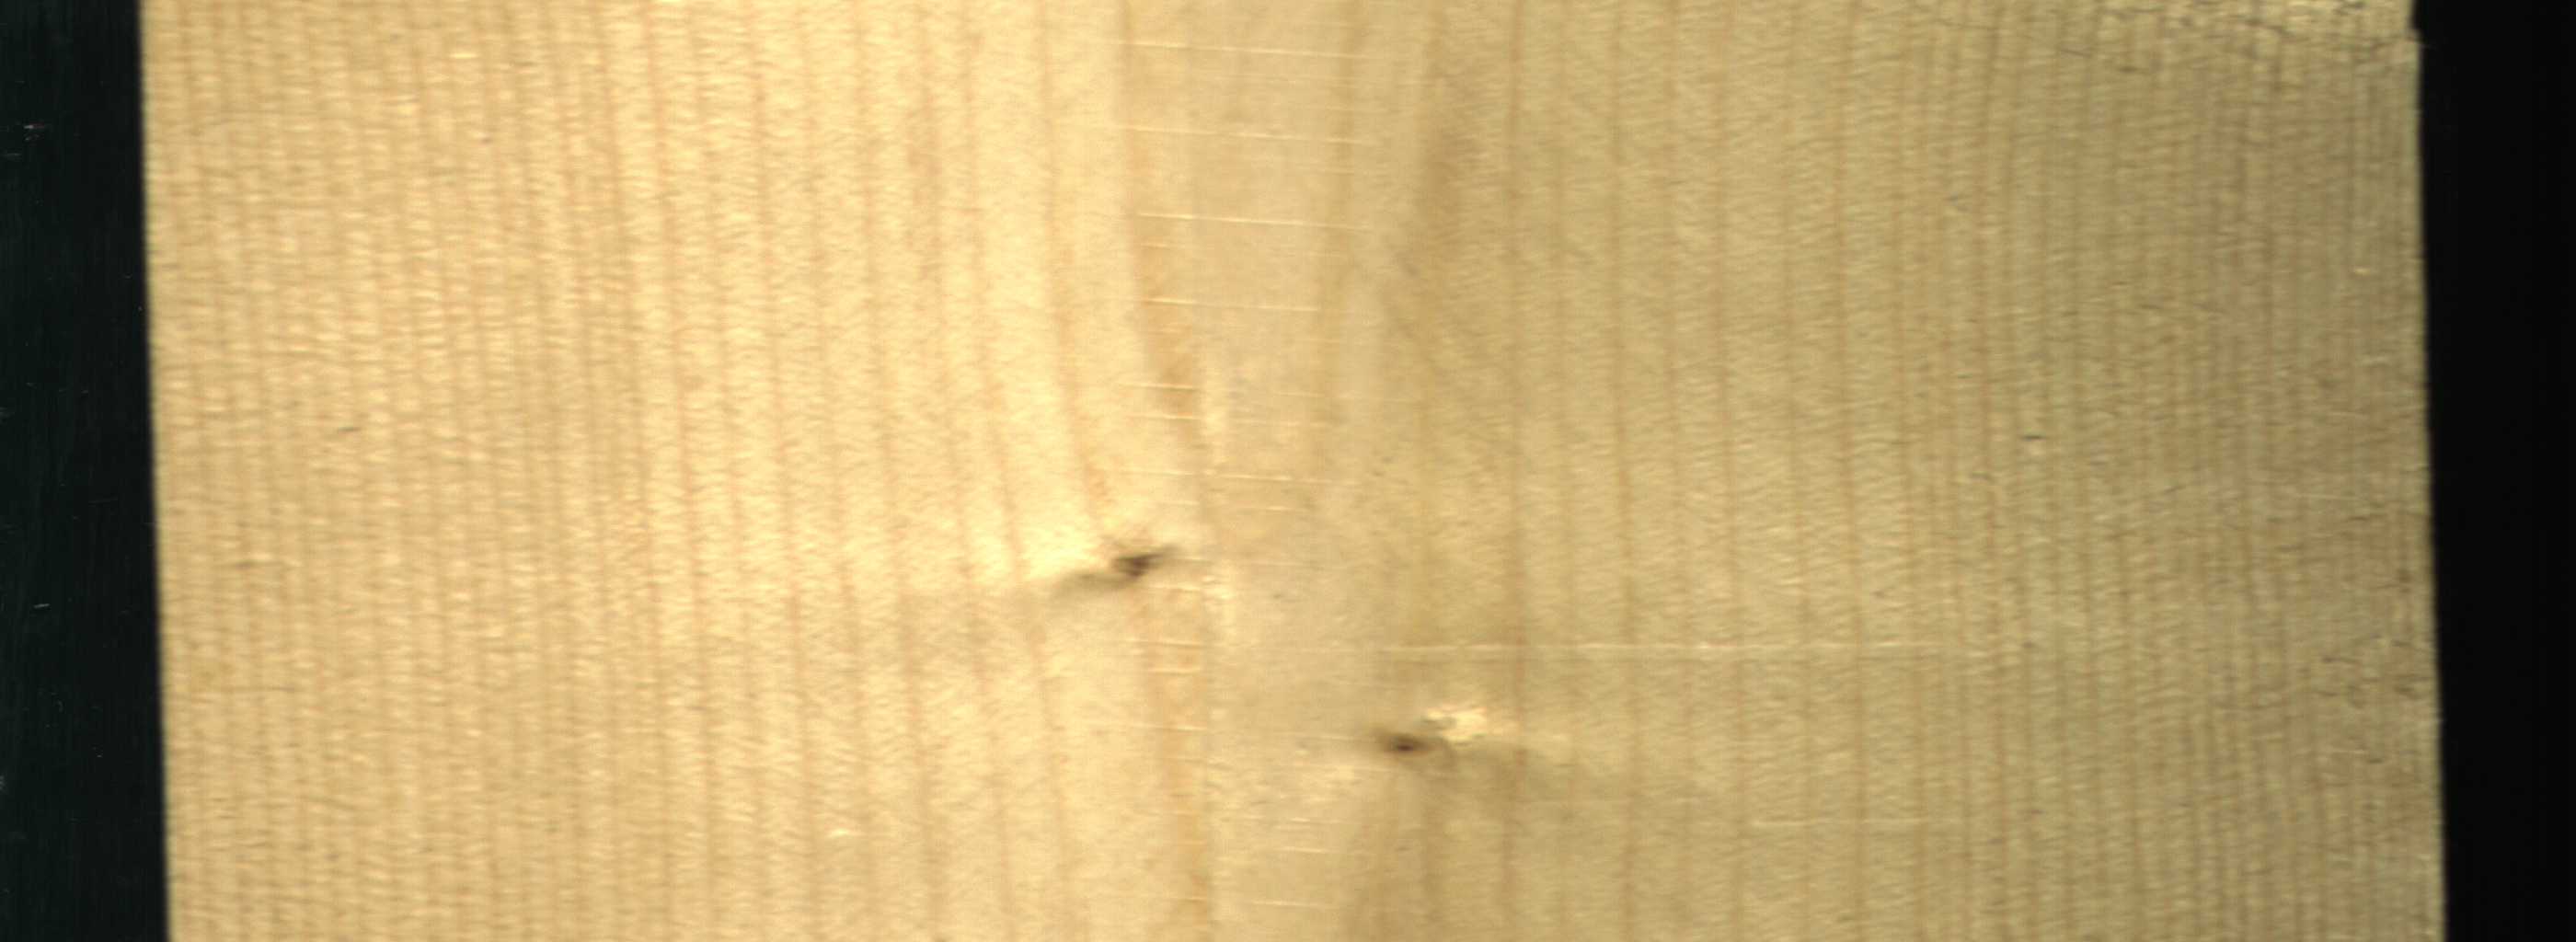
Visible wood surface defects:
Live_Knot
Live_Knot